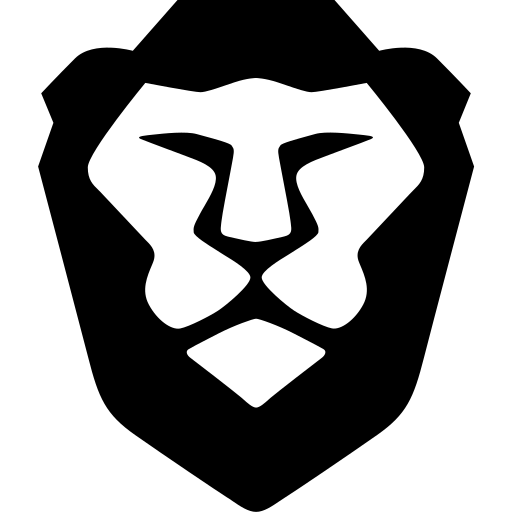
Tags: icon, FontAwesome, fa-icon, brand, brave